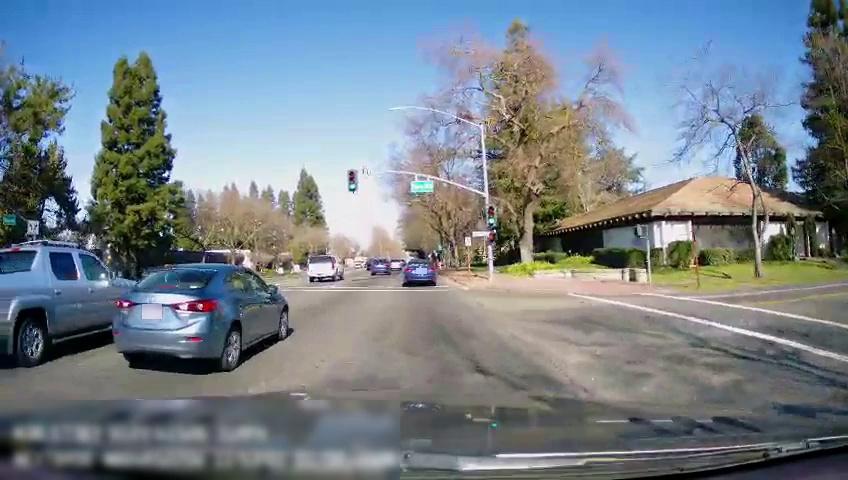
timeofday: Day
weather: Sunny
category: Drivable Space
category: Vehicles | Truck
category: Vehicles | SUV
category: Vehicles | Car
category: Vehicles | Car
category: Vehicles | Truck
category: Vehicles | Car
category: Lanes | Alternate Lane
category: Traffic | Signs
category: Traffic | Signs
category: Traffic | Lights
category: Traffic | Signs
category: Traffic | Lights
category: Traffic | Signs